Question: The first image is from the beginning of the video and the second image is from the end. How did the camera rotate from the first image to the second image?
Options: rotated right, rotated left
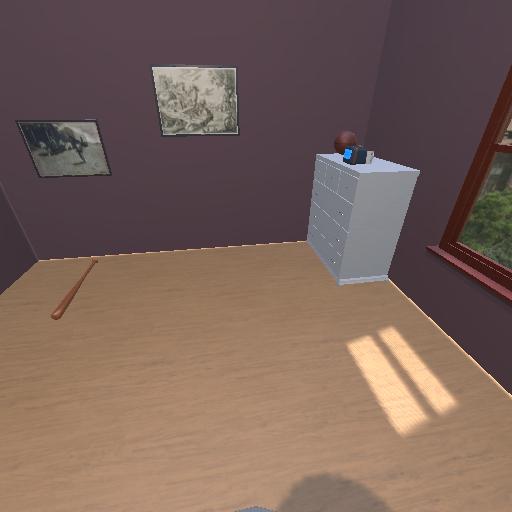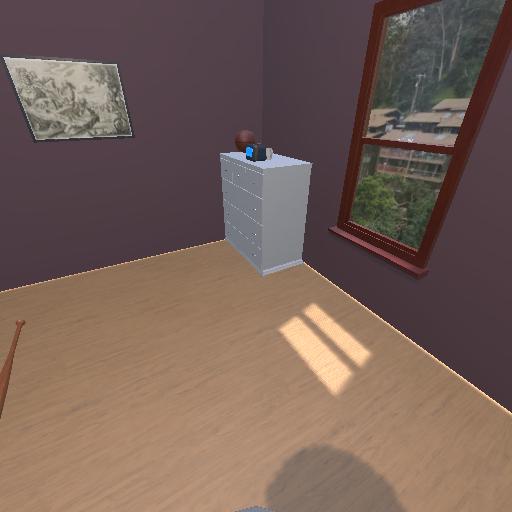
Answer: rotated right